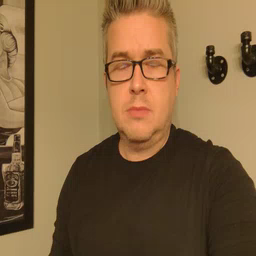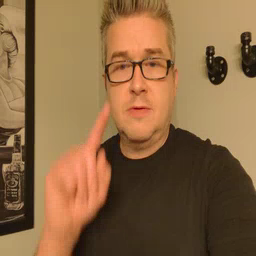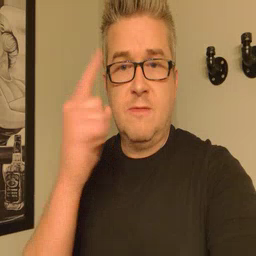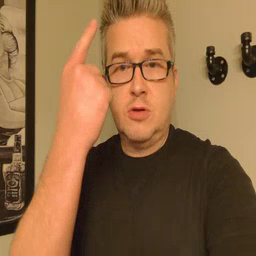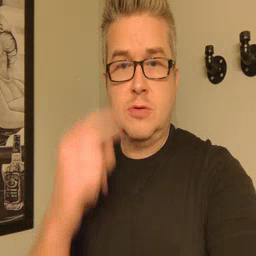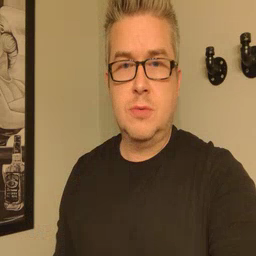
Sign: first